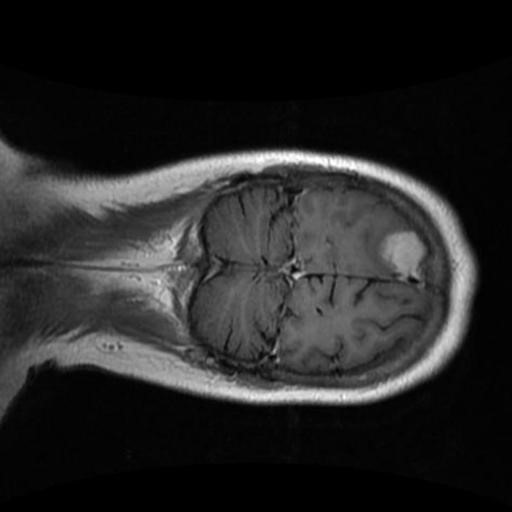
Label: brain_menin